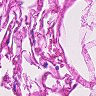
Metastatic tissue present: no